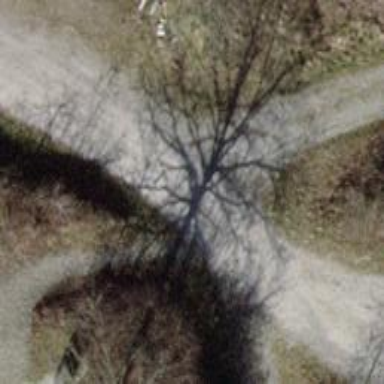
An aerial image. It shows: Footway with pebblestone surface.